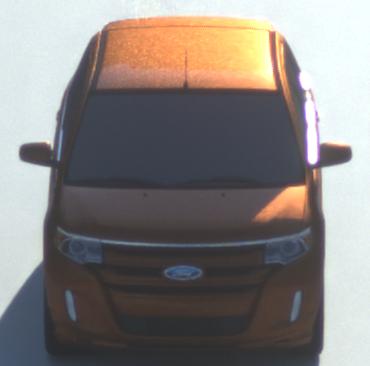
Make: Ford
Model: Edge
Detailed model: Gen. 1 Facelift
Model produced from: 2010
Model produced until: 2015
Doors: 5
Color: orange
Road condition: dry road
Daytime: sunrise or sunset
Contrast: medium contrast